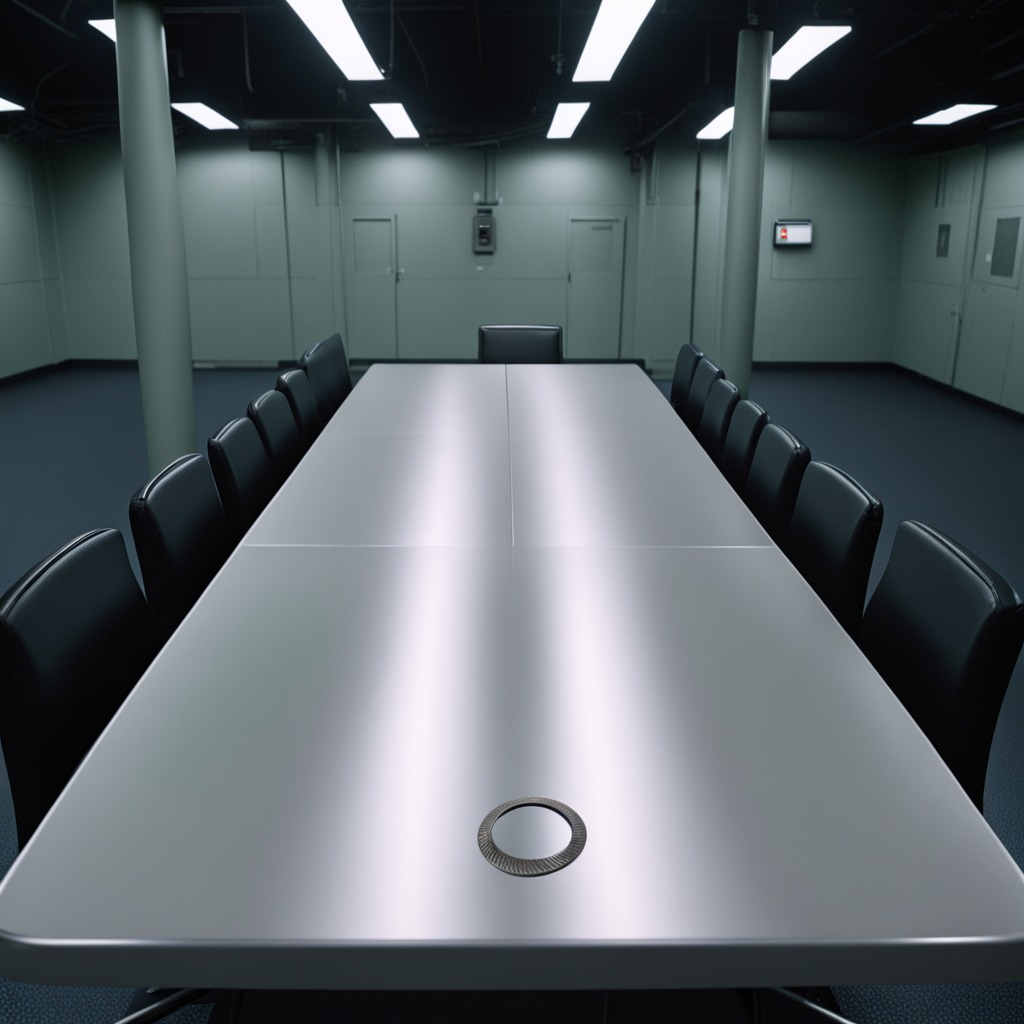
A flat metal washer is lying on a clean empty table in a railway signal maintenance room.